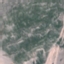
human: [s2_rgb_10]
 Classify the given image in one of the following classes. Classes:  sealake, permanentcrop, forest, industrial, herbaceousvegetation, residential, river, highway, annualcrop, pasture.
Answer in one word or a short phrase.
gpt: HerbaceousVegetation